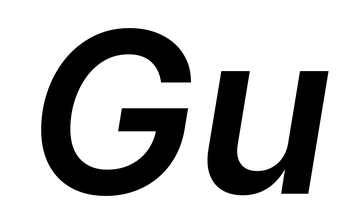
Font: Inter-Italic_SemiBold_Italic